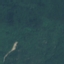
Land use / land cover class: Forest